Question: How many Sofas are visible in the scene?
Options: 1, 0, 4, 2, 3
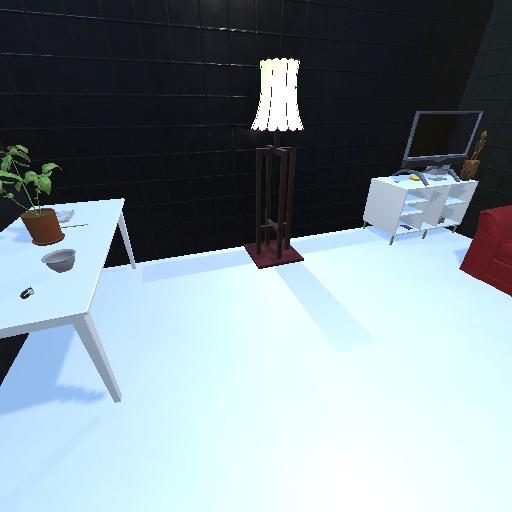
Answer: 1